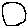
Label: circle